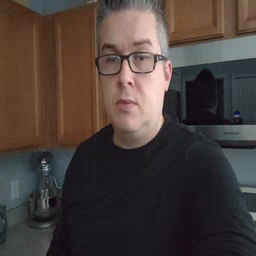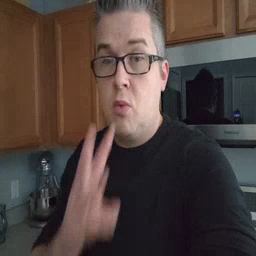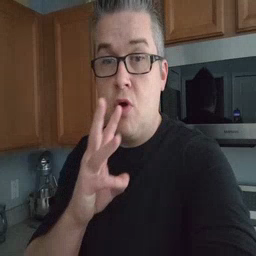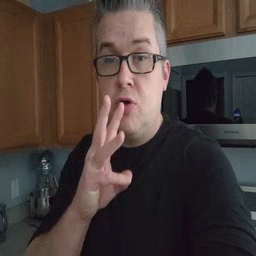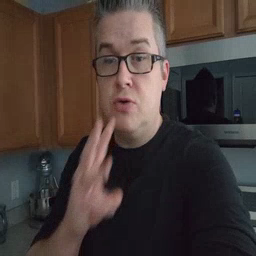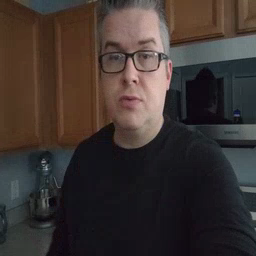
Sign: water